Question:
'''
Table user:
- user_id
- user_name
- (other info fields that doesn't matter for
Table item:
- item_id
- item_name
- (other info fields that doesn't matter for now)
'''
All fields on the attached picture are from ITEM table but the last one that says "Colaborador"
:
Sorry,
The point is this:
I have 2 tables, Items and Users
And I want to register Electronic equipment on Items table (for example if I buy a cellphone I want to register it on that table) and then, that item (cellphone on this case) will be attributed to an user, and to do that register of the item attributed to the user I need to match the 2 tables with a foreign key that I already have, but the point is, I don't want to input the user_id (that is the foreign key), but I want to input the user NAME
Hope I make myself clear this time
'''
if ($valid) {
$pdo = Database::connect();
$pdo->setAttribute(PDO::ATTR_ERRMODE, PDO::ERRMODE_EXCEPTION);
$sql = "INSERT INTO ativos (item,comentario,data_aquisicao,localizacao,fabricante,modelo,anexo_a,numero_serie,imei,ativo_sap,evento,data_entrega,data_devolucao,data_estravio,id_user) values(?, ?, ?, ?, ?, ?, ?, ?, ?, ?, ?, ?, ?, ?, ?)";
$q = $pdo->prepare($sql);
$q->execute(array($item,$comentario,$data_aquisicao,$localizacao,$fabricante,$modelo,$anexo_a,$numero_serie,$imei,$ativo_sap,$evento,$data_entrega,$data_devolucao,$data_estravio,$id_user));
Database::disconnect();
header("Location: index.php");
}
'''
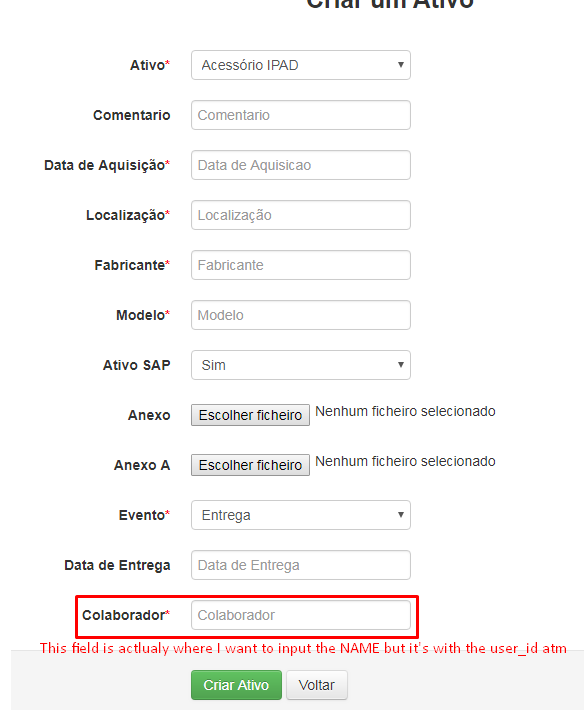
Answer: Without seeing how your PHP code generates your associated MySQL queries, we can't possibly tell you how to re-factor your specific case to achieve this functionality.
On a more generic level, you'd probably have to pass the username from the input form into a subquery as part of your 'INSERT' statement:
'''
INSERT INTO 'item' (item_id, item_name, owner_id)
VALUES (1, 'abcdef', (SELECT user_id FROM user WHERE user_name = 'user1'))
'''
---
after OP edit to add PHP code:
Just refactor your $sql string query to include the subquery:
'''
$sql = "INSERT INTO ativos (item,comentario,data_aquisicao,localizacao,fabricante,modelo,anexo_a,numero_serie,imei,ativo_sap,evento,data_entrega,data_devolucao,data_estravio,id_user) values(?, ?, ?, ?, ?, ?, ?, ?, ?, ?, ?, ?, ?, ?, (SELECT user_id FROM user WHERE user_name = ?))";
'''
... which should return the 'user_id' associated with a particular 'user_name' and insert the ID value to the record.